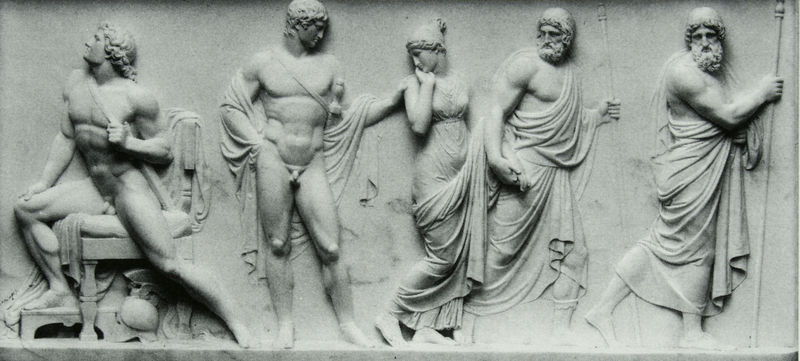
Titel: Die Herolden von Agamemnon führen Briseide von Achilles weg
Künstler: Bertel Thorvaldsen
Standort: Kopenhagen
Institution: Thorvaldsen Museum
Schlagwörter: akt, fuß, gruppe, mann, nackt, umhang, weiß, akte, frauen, sitzen, bewegung, brust, frau, frisur, grau, hell, kleid, licht, marmor, männer, stuhl, schleier, tuch, bart, bärte, falten, geschichte, stehen, stein, gelehrte, gesten, gehen, gewand, sitzend, stoff, tücher, gewänder, klassizismus, locke, locken, rechts, stock, skulptur, beine, relief, bein, dutt, stab, hocker, schemel, gefolge, lanze, thron, falte, muskeln, robe, bauch, bildhauerei, faltenwurf, plastik, podest, knie, scham, foto, fotografie, photographie, penis, antike, philosoph, links, abschied, schwert, helm, schritt, fußbank, rom, photo, fries, jüngling, stäbe, hubi, antik, griechen, götter, muskel, zeus, toga, griechisch, krieger, griechenland, umhänge, speer, speere, fresko, helden, römisch, athen, hochrelief, rhythmus, adonis, epitaph, keid, folge, flachrelief, geänder, gymnastik, theseus, sthen, wandfries, athletik, ausfallschritt, briseis, wegführen